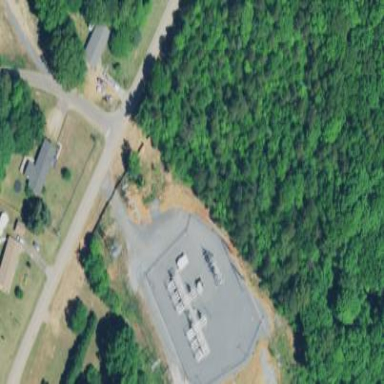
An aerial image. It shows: Distribution power substation secured by fence.